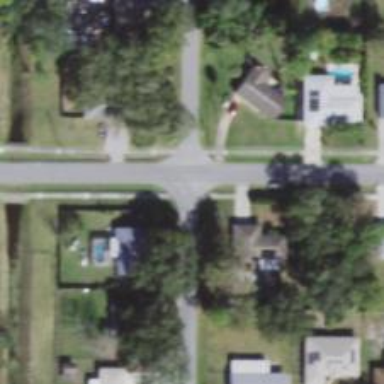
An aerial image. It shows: Unmarked road crossing.